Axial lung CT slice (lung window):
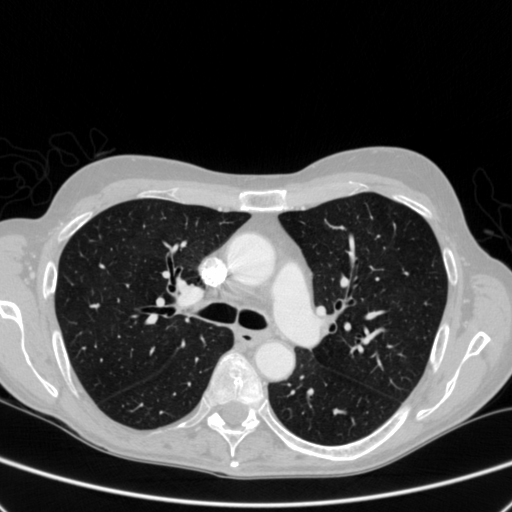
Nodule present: no